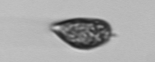
Label: Prorocentrum_triestinum